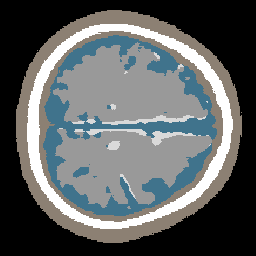
Label: no_lesion